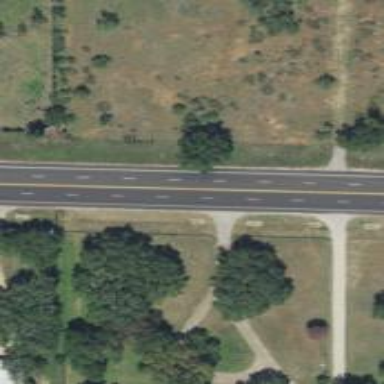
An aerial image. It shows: Trunk highway.